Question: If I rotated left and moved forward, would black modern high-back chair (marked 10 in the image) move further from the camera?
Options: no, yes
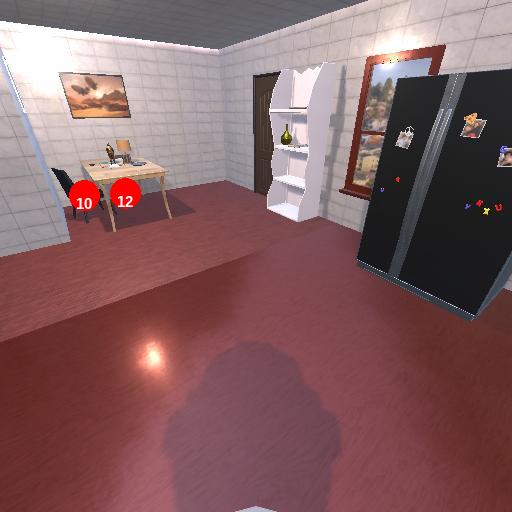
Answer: no